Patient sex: F
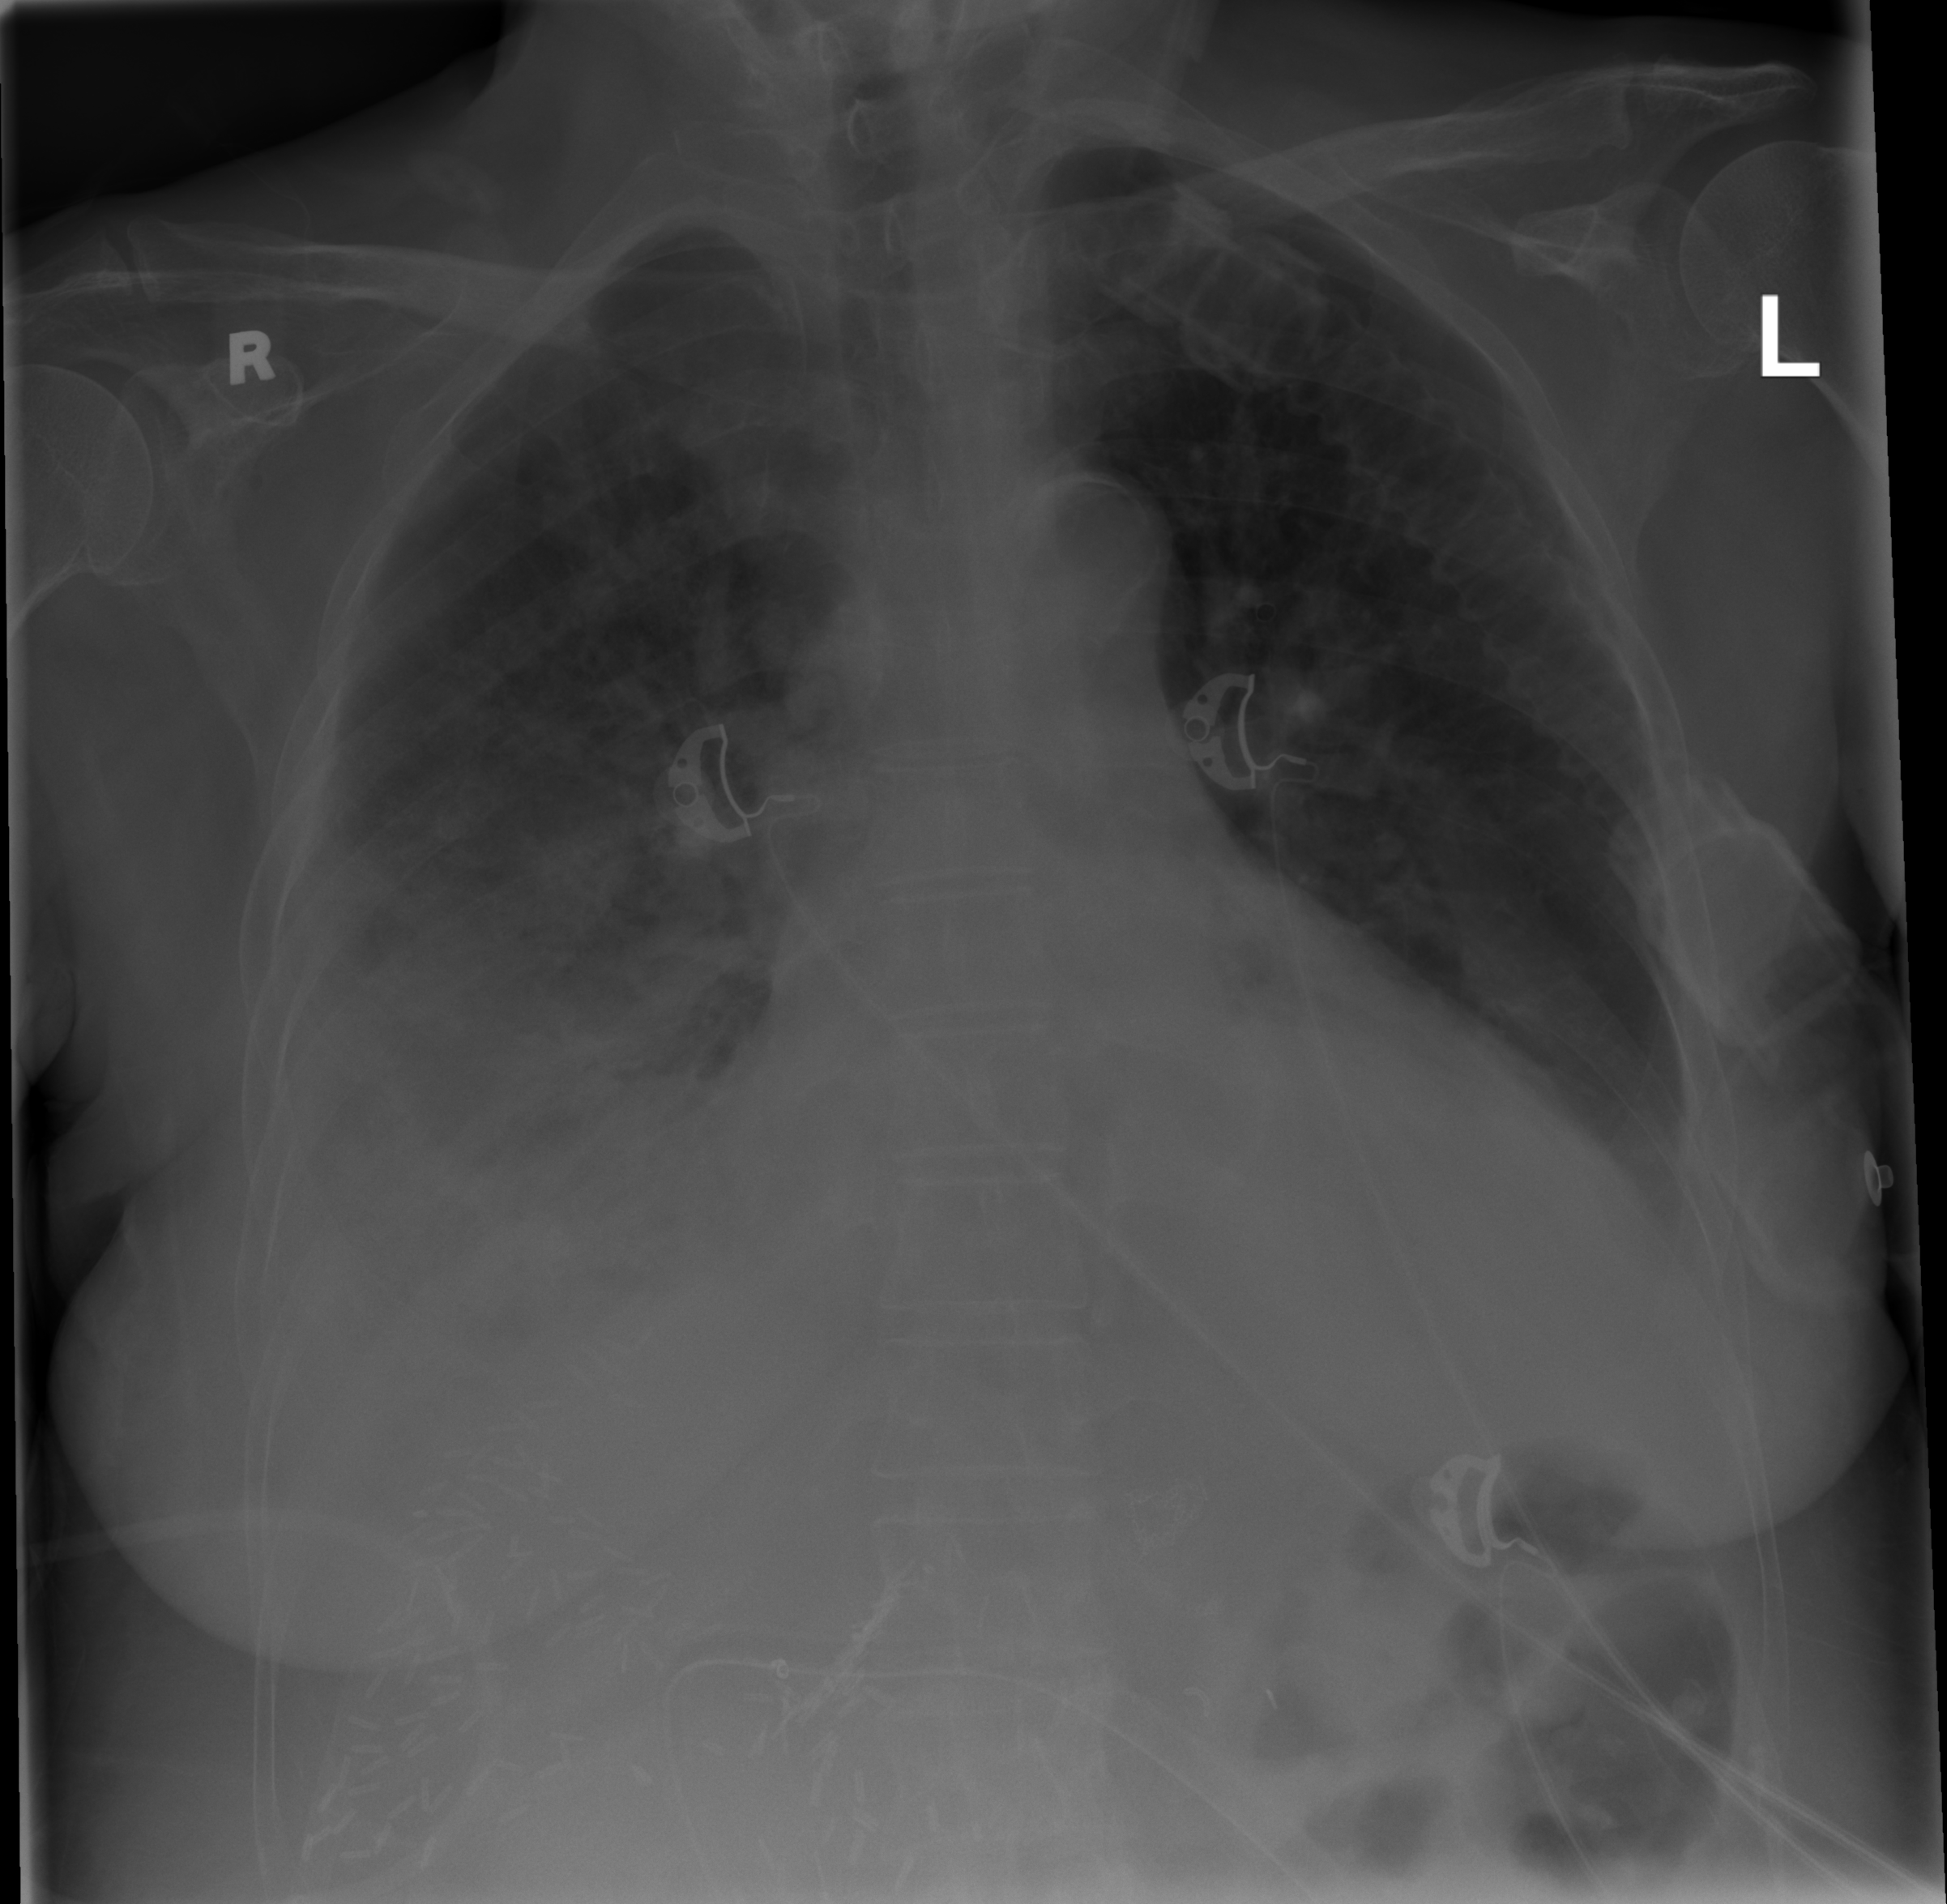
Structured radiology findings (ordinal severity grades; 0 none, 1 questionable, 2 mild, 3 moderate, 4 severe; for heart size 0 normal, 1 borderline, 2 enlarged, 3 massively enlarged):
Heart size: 2
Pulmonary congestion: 2
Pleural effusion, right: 3
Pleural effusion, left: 2
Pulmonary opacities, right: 3
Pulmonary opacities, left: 0
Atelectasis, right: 3
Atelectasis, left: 0